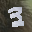
Label: 3